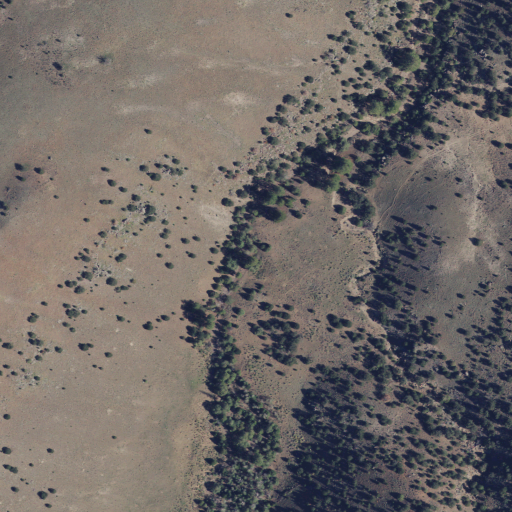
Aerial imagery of valley in Utah named Dark Valley Draw containing shrub and evergreen forest